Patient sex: M
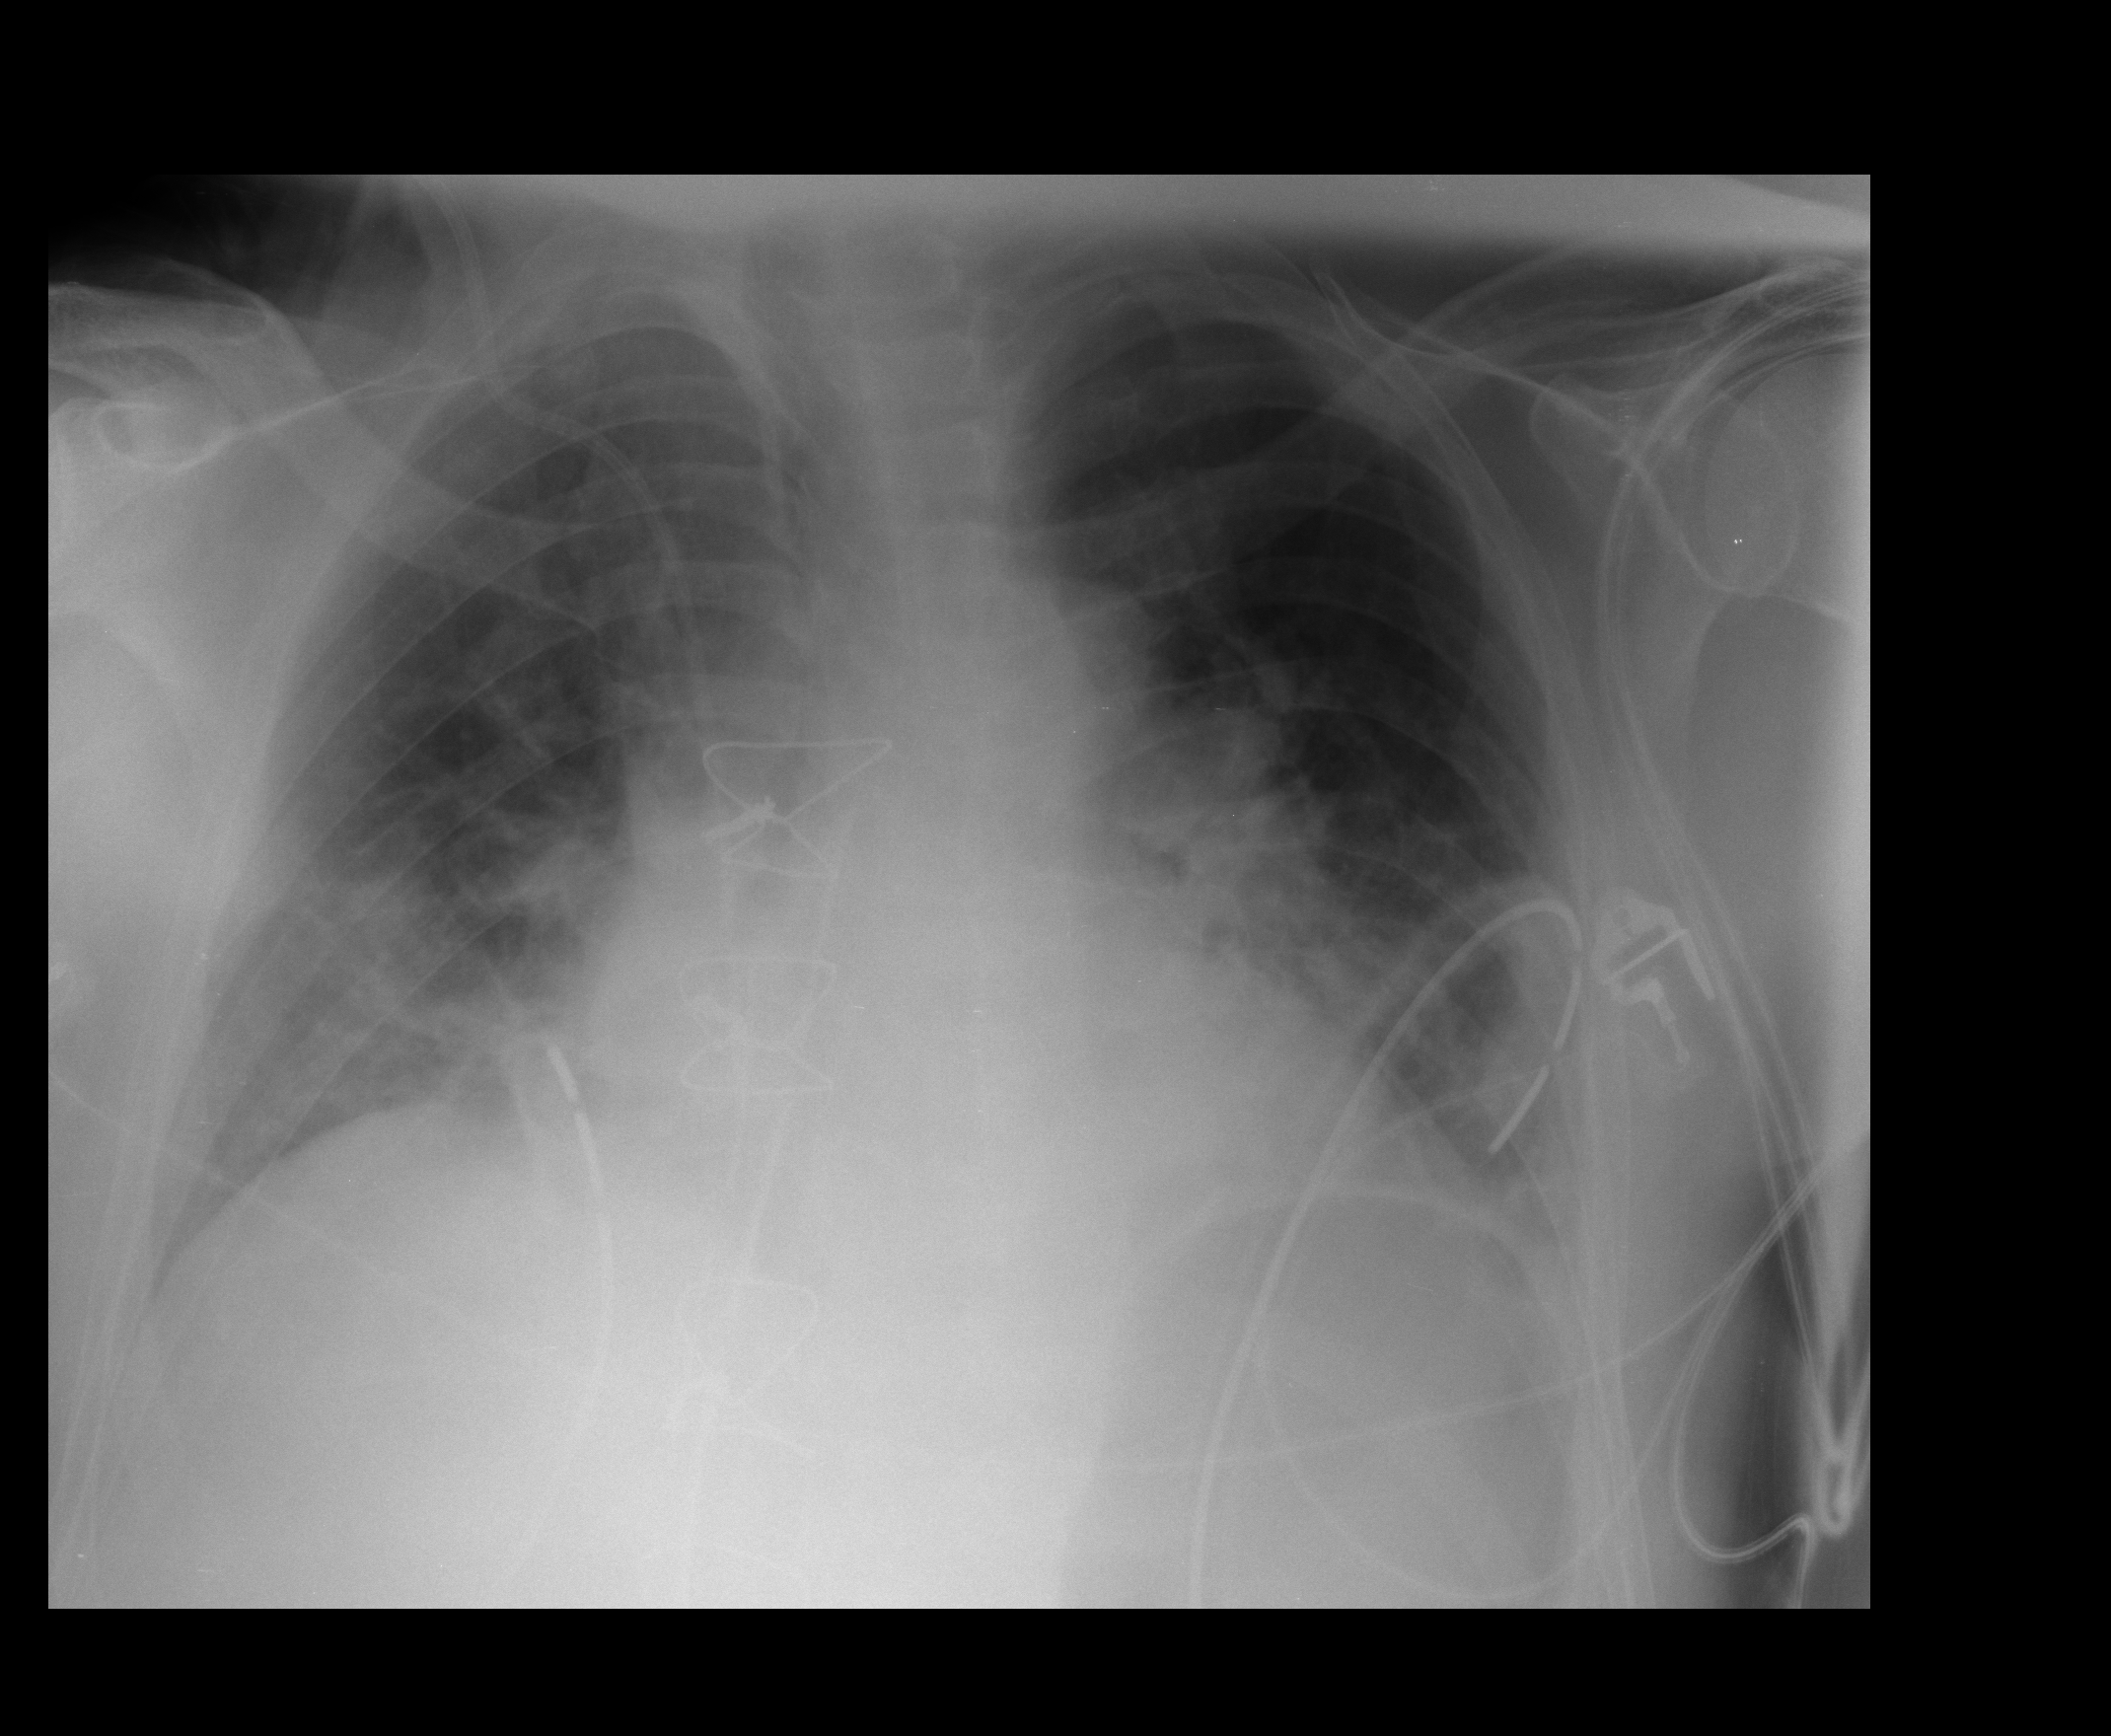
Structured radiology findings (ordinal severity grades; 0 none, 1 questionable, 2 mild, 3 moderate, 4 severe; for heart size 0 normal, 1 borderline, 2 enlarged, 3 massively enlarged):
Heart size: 2
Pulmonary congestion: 0
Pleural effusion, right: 1
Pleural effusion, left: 0
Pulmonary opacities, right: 1
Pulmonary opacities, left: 0
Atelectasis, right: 2
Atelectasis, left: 2